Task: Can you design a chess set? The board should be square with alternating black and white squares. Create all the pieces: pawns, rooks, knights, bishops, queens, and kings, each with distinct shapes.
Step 4619:
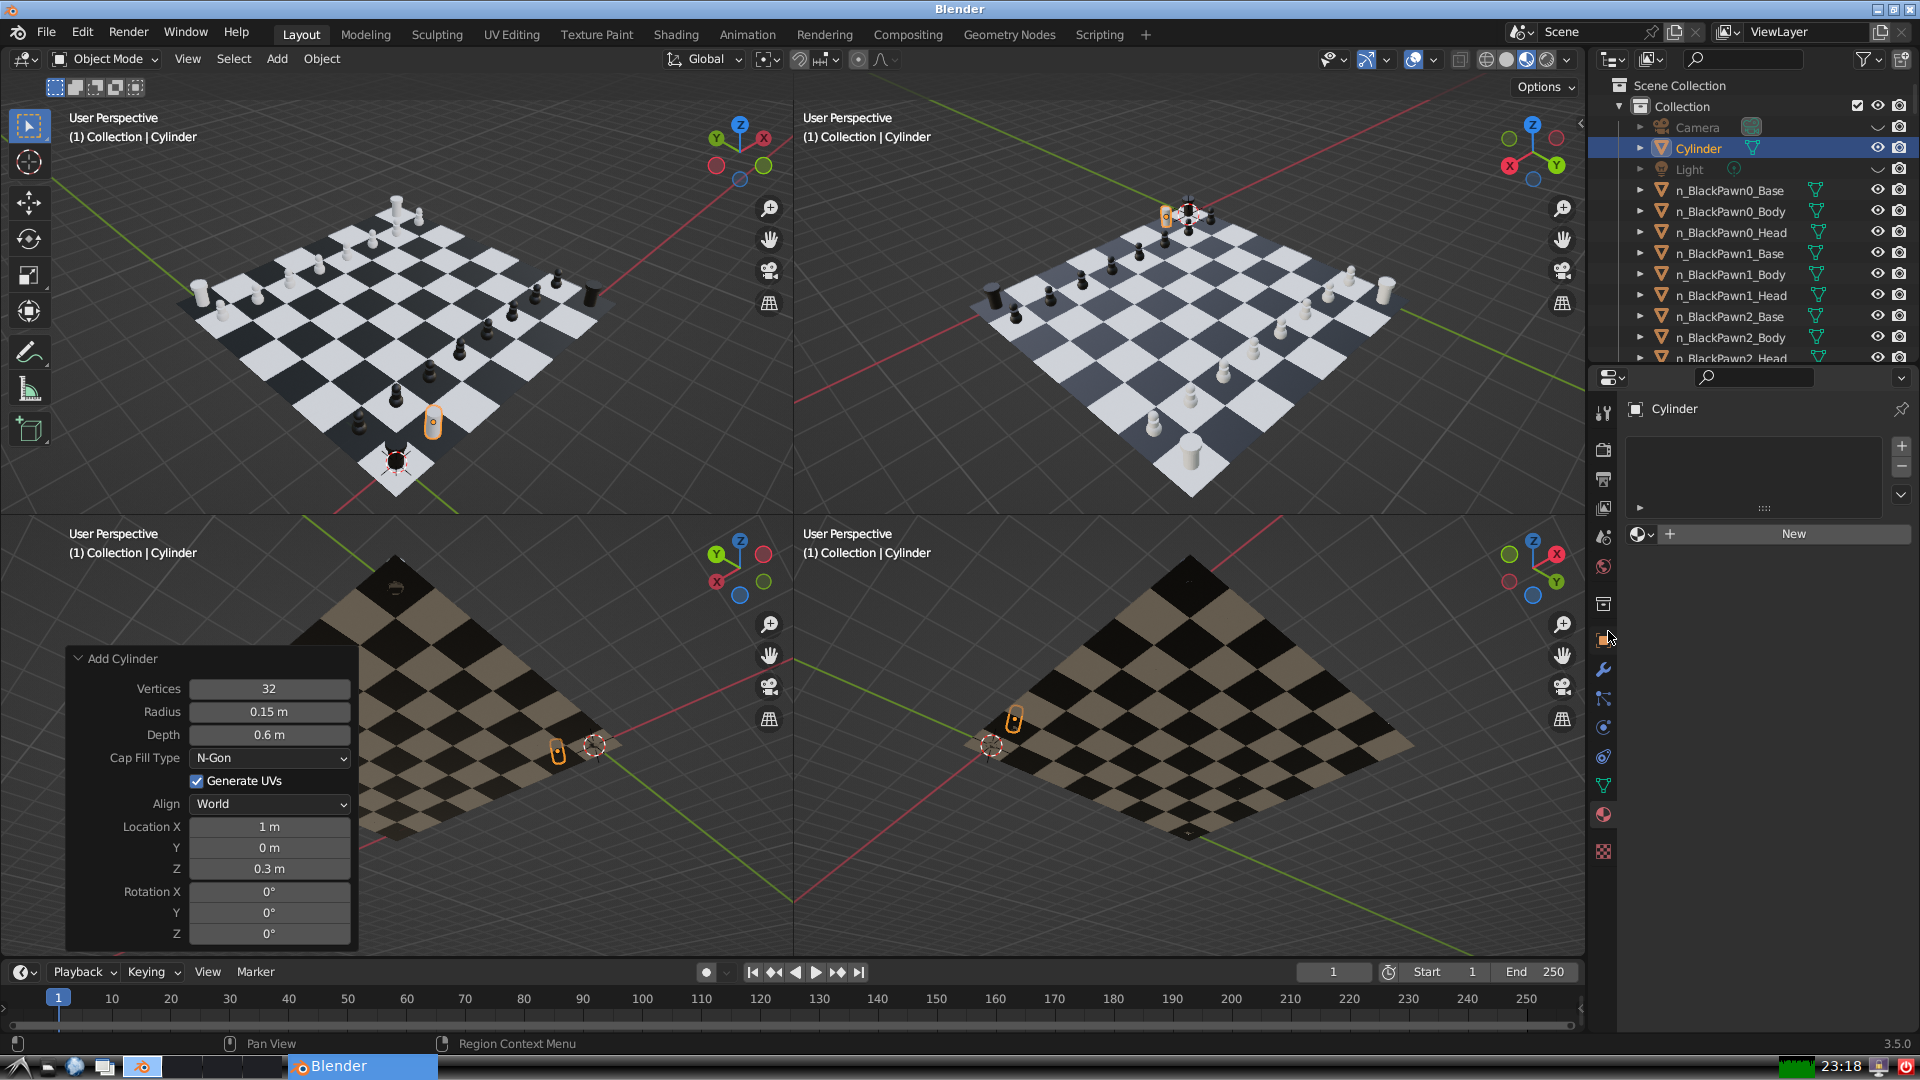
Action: click: no